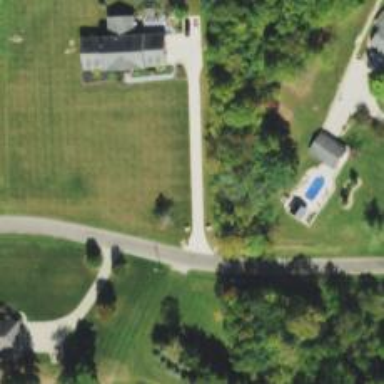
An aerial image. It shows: Driveway.